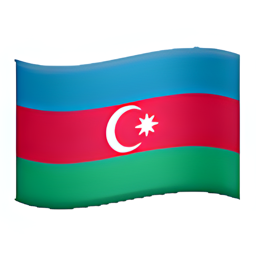
Name: flag for azerbaijan
Emoji: 🇦🇿
Group: Flags
Sub-group: country-flag